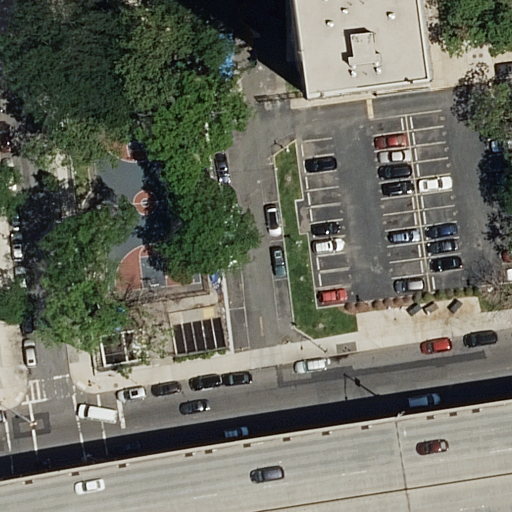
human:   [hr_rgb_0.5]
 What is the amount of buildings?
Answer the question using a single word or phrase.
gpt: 1

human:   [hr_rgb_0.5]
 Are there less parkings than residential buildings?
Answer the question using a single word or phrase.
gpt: no

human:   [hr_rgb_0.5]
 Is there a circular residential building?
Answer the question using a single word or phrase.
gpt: no

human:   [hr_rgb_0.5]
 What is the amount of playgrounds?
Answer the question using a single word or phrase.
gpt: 1

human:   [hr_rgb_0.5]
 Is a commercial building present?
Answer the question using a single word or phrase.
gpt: no

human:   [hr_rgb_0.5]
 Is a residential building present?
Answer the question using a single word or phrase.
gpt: yes

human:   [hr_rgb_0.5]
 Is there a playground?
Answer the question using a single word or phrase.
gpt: yes

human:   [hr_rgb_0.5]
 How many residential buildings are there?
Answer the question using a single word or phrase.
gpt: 1

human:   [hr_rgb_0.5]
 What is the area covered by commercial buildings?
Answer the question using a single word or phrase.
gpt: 0m2

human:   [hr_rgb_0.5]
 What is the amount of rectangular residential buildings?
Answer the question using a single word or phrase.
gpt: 0

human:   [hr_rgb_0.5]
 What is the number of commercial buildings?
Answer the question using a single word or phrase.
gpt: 0

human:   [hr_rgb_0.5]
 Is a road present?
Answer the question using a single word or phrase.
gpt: yes

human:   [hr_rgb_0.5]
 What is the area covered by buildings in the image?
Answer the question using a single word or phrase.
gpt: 1506m2

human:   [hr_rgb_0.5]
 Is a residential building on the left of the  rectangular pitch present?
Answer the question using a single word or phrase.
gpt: no

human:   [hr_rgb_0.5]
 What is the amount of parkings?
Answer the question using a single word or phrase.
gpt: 1

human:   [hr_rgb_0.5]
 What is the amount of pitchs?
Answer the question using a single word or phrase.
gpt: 1

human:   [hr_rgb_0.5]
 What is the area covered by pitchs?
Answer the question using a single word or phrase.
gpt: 1056m2

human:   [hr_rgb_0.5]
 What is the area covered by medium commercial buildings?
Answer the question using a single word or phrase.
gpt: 0m2

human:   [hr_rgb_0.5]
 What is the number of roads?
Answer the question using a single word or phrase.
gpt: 10

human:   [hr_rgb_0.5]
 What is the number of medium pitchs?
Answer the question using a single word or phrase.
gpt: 0

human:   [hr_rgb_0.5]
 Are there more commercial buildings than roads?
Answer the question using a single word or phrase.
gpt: no

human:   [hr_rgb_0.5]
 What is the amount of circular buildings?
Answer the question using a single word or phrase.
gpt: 0

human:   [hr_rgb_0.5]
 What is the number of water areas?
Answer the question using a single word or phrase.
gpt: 0

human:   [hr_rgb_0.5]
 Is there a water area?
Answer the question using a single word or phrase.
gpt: no

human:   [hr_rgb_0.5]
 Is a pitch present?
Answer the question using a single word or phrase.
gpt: yes

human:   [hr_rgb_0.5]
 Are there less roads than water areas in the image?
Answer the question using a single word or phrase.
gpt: no

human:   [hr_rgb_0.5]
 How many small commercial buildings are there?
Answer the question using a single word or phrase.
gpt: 0

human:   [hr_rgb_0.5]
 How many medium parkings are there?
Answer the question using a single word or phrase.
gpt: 0

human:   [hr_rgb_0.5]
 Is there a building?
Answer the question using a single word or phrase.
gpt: yes

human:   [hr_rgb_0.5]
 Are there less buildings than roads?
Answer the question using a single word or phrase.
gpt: yes

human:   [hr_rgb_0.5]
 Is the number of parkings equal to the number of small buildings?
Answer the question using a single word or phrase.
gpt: no

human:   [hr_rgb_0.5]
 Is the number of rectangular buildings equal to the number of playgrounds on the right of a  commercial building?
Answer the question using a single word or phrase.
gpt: yes

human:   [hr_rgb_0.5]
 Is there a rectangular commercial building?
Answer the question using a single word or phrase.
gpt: no

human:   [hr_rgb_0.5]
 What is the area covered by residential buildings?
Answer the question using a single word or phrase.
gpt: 1506m2

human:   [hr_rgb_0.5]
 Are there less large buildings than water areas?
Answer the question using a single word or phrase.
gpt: no

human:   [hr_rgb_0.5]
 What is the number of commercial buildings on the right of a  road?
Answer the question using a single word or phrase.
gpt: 0

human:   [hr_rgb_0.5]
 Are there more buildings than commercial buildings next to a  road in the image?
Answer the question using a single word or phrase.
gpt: yes

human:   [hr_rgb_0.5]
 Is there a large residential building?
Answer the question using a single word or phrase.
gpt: yes

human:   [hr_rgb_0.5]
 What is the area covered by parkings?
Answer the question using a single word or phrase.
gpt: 2694m2

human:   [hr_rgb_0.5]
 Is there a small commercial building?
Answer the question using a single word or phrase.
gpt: no

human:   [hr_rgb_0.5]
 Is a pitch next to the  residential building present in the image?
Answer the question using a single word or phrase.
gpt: yes

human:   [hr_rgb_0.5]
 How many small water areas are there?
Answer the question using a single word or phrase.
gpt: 0

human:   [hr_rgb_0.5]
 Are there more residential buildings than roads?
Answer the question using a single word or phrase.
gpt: no

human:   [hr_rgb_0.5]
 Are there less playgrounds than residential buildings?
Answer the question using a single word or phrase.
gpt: no

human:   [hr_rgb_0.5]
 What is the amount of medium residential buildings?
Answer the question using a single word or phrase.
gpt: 0

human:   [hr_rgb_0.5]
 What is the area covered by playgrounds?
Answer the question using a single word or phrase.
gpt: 1532m2

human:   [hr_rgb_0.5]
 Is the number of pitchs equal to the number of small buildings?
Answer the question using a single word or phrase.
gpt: no

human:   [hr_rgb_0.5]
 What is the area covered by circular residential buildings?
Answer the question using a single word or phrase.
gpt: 0m2

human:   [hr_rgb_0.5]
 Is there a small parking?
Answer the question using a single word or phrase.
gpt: no

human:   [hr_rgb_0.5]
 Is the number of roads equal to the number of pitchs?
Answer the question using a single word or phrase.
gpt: no

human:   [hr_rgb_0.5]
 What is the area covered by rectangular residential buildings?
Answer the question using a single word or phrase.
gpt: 0m2

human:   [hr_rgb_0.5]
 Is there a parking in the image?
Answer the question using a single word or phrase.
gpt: yes

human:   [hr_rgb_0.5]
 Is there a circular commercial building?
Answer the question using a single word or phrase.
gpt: no

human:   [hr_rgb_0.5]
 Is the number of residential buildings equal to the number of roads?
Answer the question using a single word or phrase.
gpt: no

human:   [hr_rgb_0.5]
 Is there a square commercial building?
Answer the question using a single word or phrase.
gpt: no

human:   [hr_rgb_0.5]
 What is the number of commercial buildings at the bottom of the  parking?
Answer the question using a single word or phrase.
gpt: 0

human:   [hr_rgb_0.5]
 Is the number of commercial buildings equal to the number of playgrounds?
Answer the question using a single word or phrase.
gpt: no

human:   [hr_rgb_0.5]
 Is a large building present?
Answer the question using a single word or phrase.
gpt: yes

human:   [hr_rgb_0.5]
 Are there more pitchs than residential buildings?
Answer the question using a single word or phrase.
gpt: no

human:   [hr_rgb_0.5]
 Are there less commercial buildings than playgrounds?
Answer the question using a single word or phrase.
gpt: yes

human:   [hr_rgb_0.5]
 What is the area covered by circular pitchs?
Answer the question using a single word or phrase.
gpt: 0m2

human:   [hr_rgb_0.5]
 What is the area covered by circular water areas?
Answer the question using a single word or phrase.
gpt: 0m2

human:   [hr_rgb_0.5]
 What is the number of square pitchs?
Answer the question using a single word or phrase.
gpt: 0

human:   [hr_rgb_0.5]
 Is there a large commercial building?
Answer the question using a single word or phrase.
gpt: no